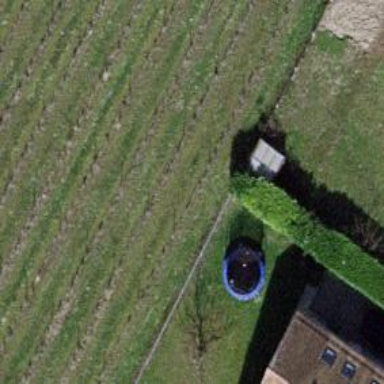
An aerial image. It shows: Hedge barrier.